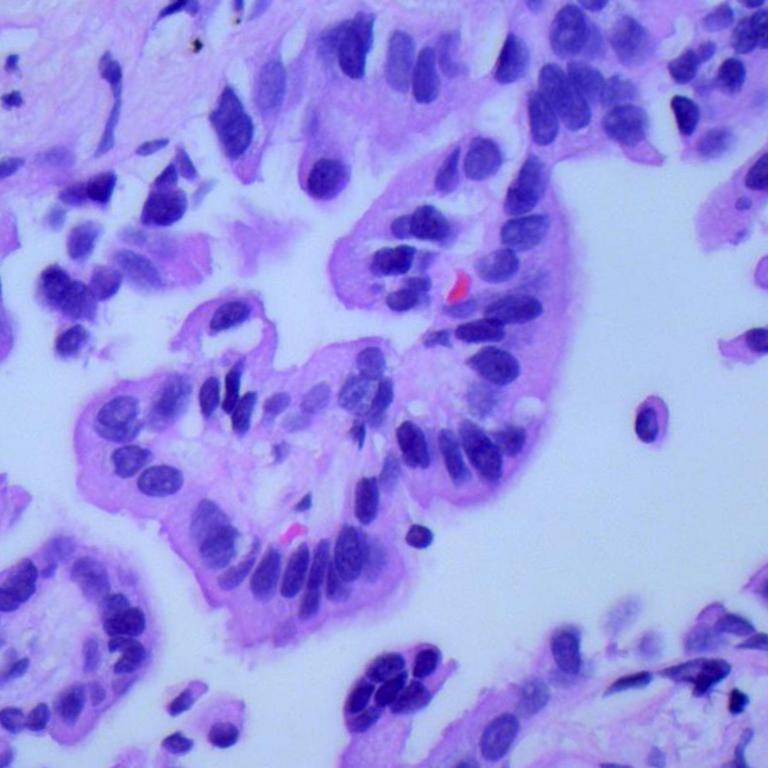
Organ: lung
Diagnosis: adenocarcinomas